Aerial crown-view tile of a tropical tree (Barro Colorado Island, Panama), acquired 20240918:
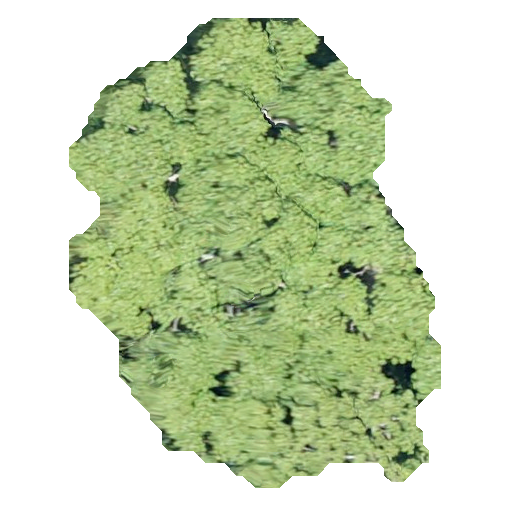
Species: Pseudobombax septenatum
GBIF accepted scientific name: Pseudobombax septenatum
Crown area: 198.794 m²